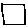
Label: square